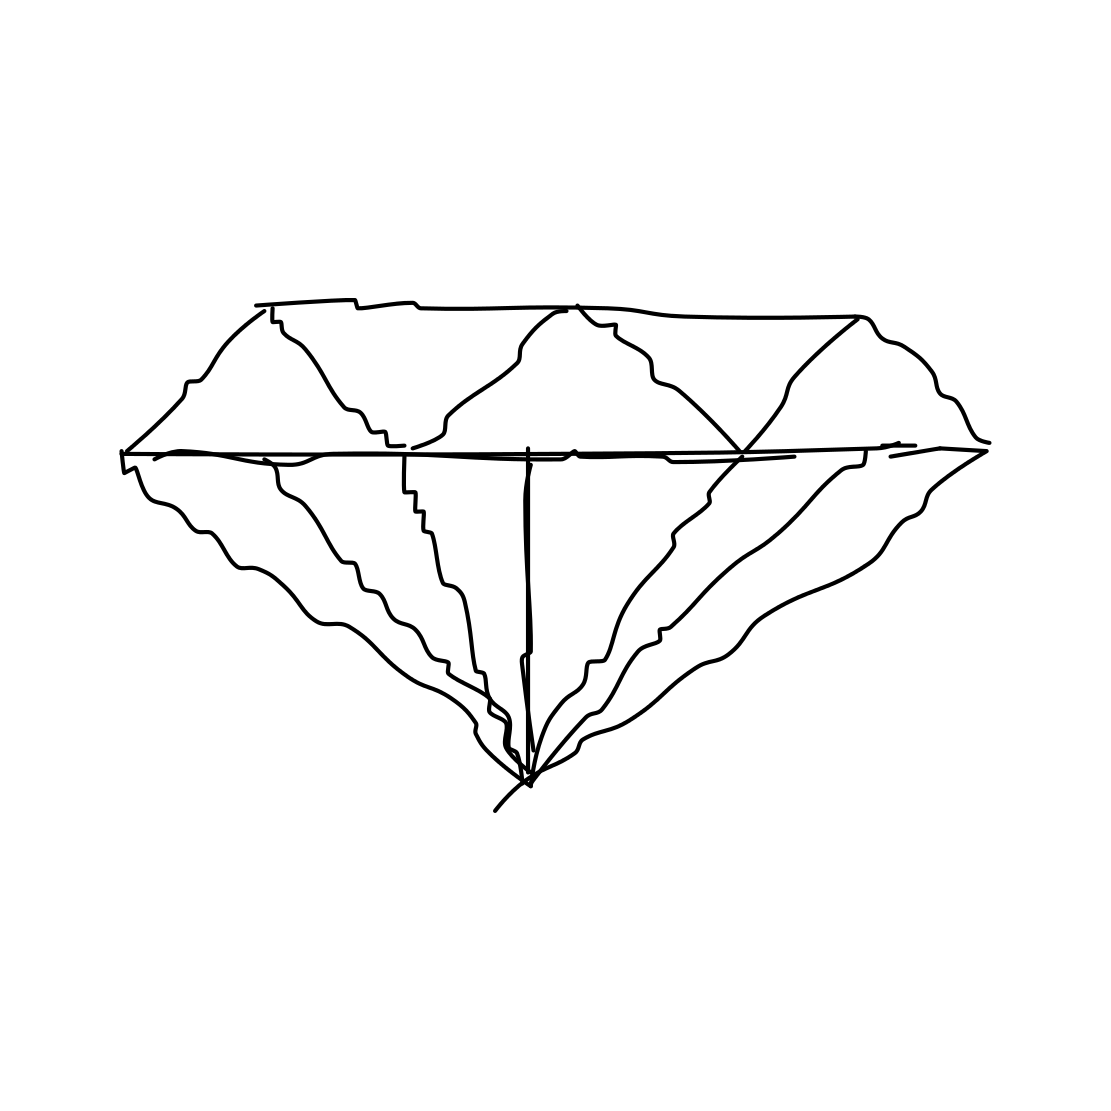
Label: diamond